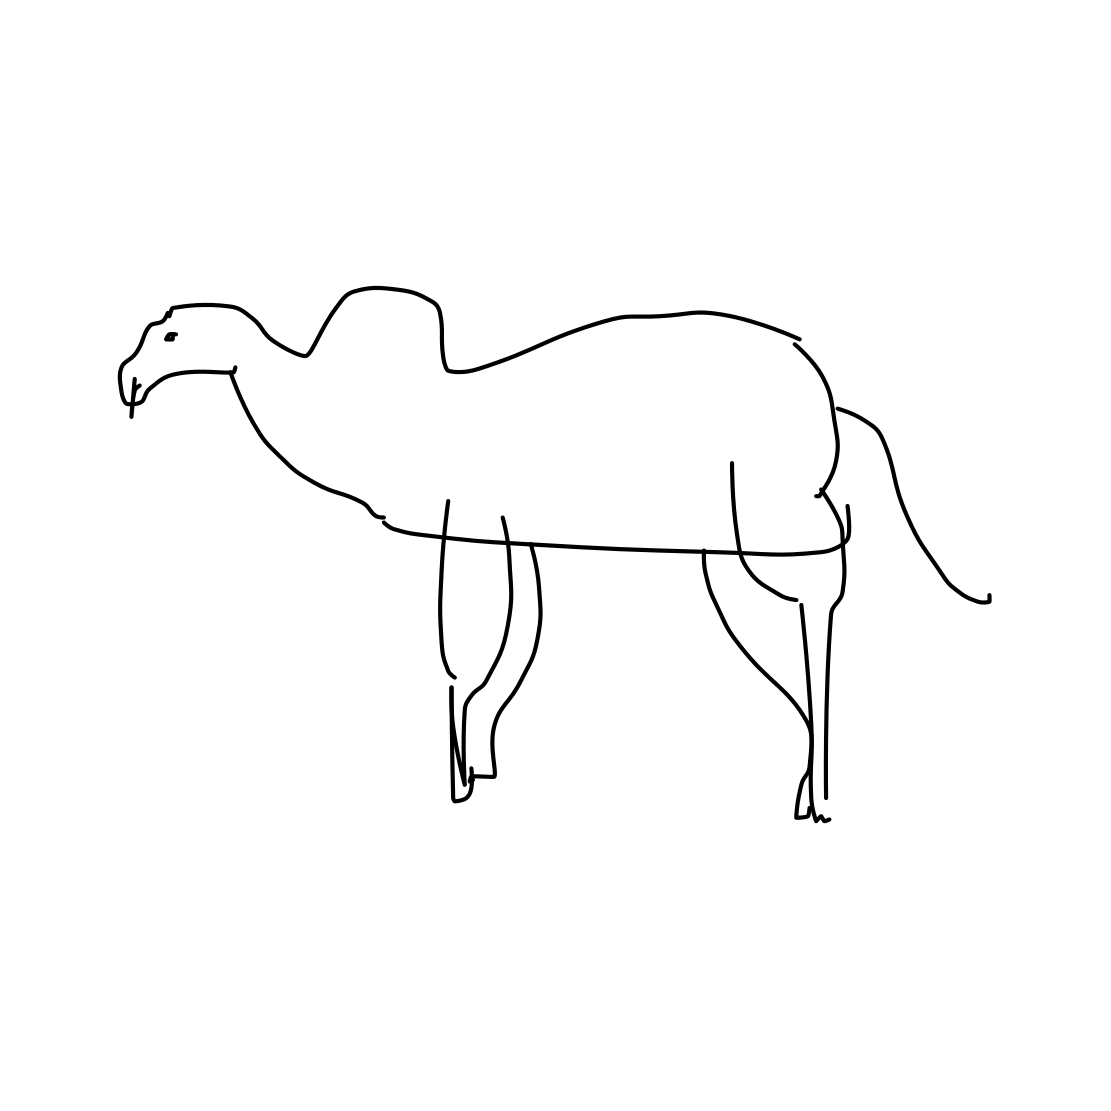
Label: camel